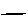
Label: cat